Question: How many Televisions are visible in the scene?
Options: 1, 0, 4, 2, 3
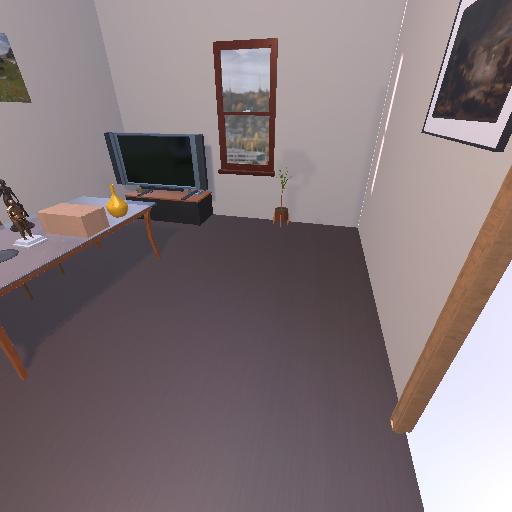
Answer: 1